Interaction volume radius: 5 \u00c5
Interaction volume height: 10 \u00c5
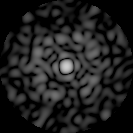
Disorder parameter: 0.8871